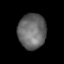
Tissue: lung
Cell type: Fibroblasts
Senescence score: 0.6265
Nuclear area (px): 959
Mean DAPI intensity: 104.593